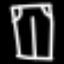
Label: pants